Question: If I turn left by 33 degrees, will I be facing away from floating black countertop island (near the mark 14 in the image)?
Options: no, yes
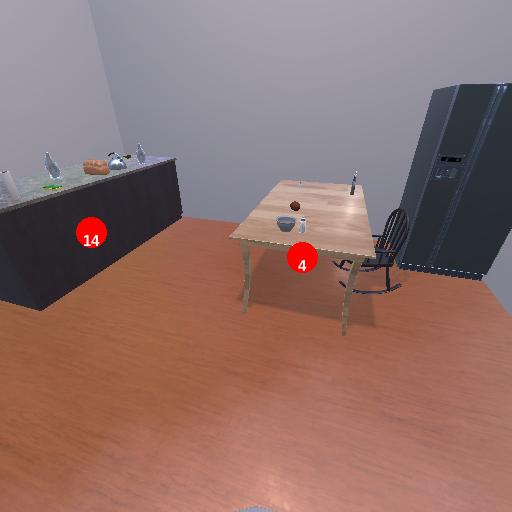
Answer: no